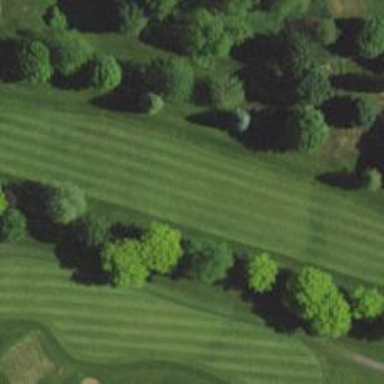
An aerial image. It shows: Golf hole.